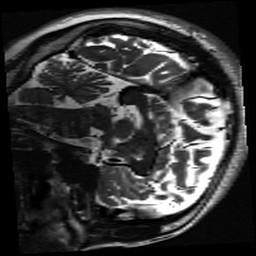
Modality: inplaneT2
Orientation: sagittal